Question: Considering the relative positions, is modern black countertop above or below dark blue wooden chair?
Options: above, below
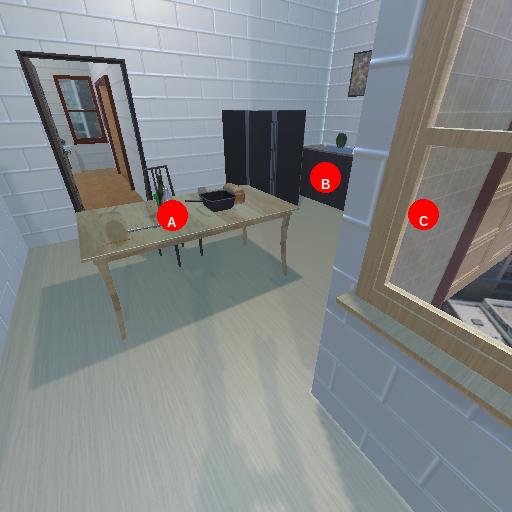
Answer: above